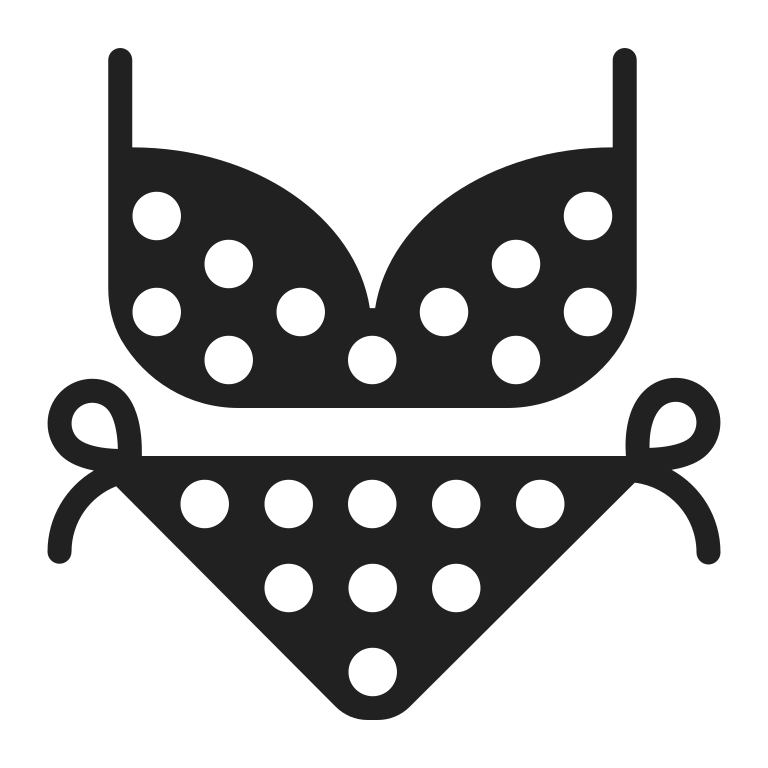
bikini high contrast